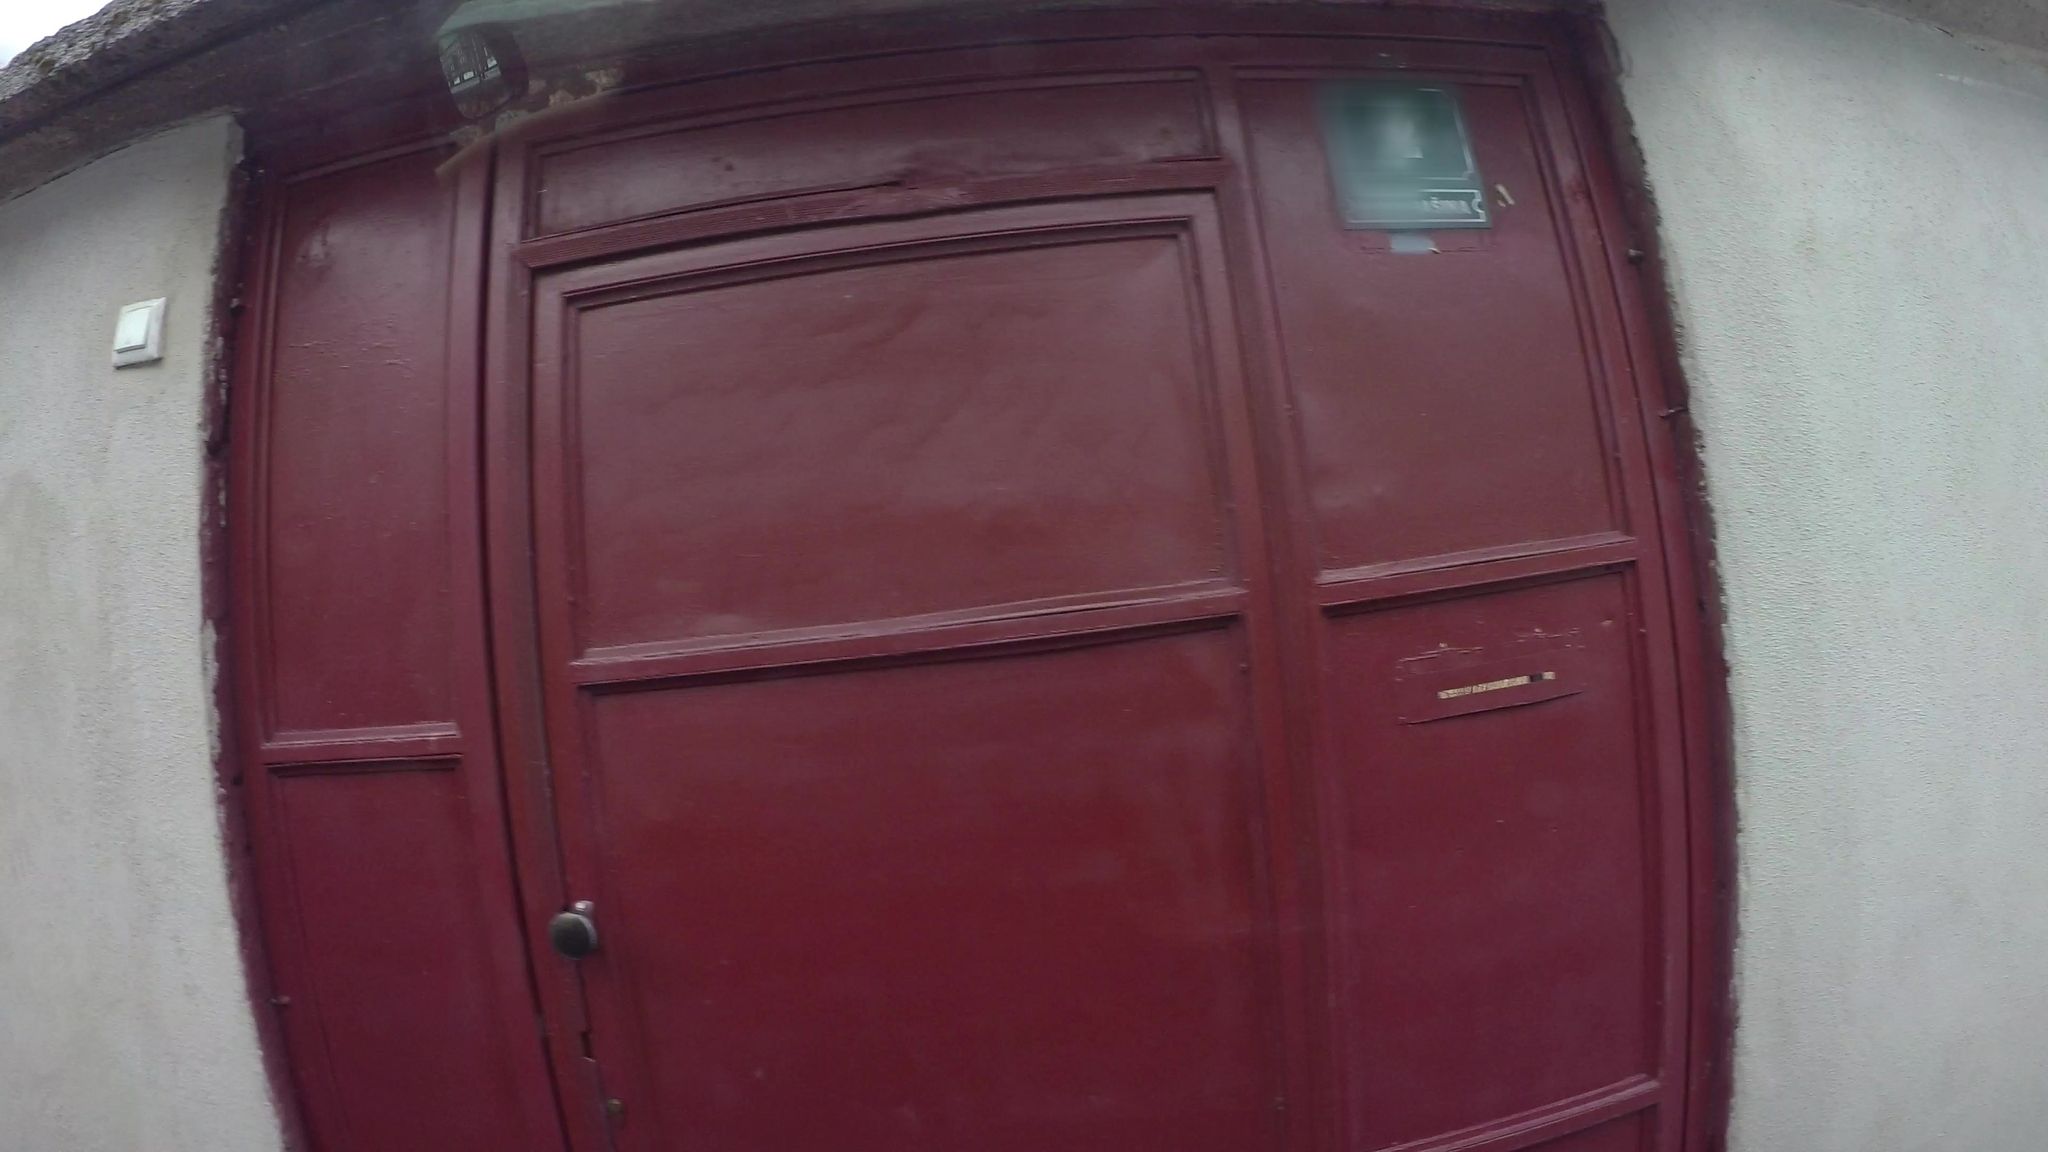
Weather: snowy
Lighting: day
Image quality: good
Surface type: walking surface
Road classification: steps, residential
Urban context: urban centre
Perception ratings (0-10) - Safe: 1.67, Lively: 5.62, Beautiful: 2.58, Boring: 4.18, Depressing: 5.51, Wealthy: 1.94